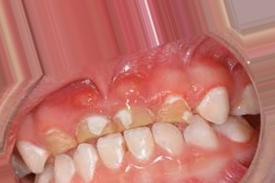
Condition: Caries